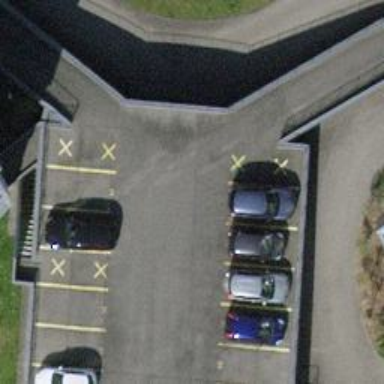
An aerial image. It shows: Road serving as parking aisle.